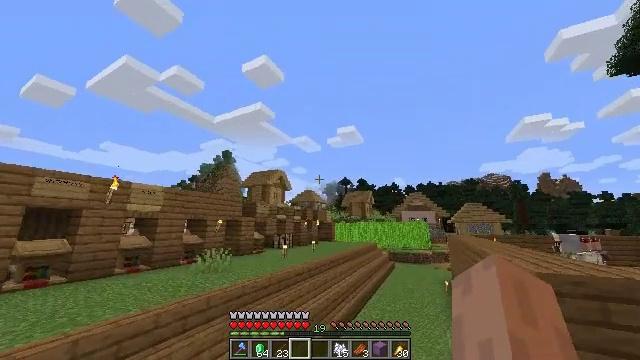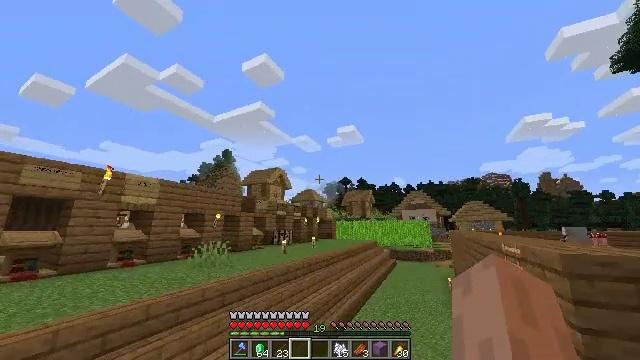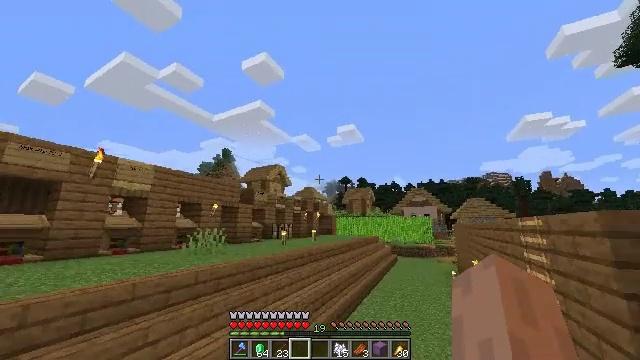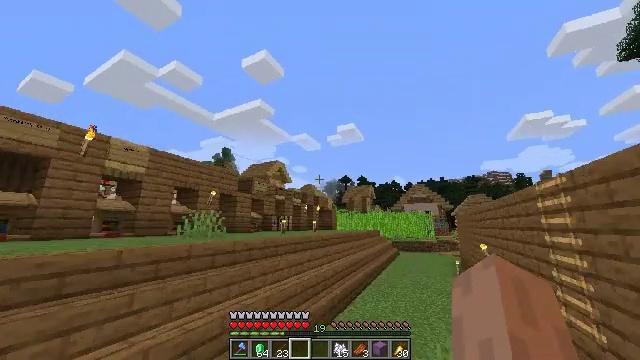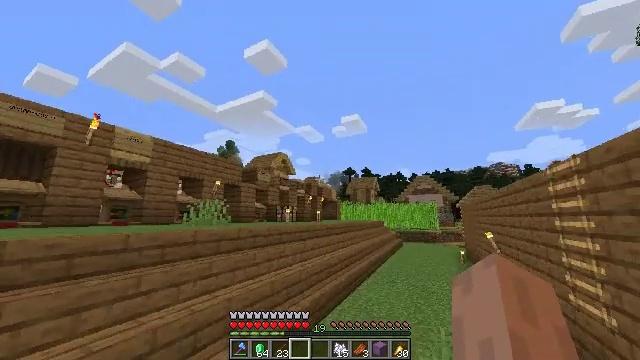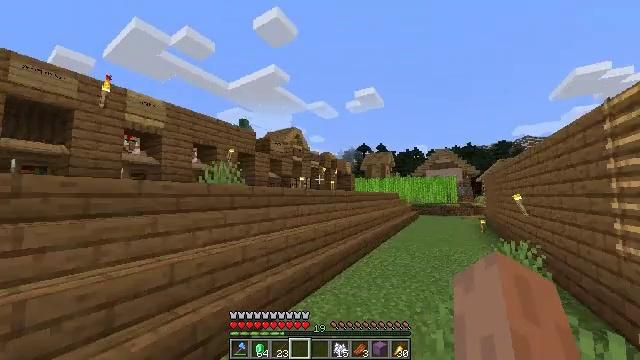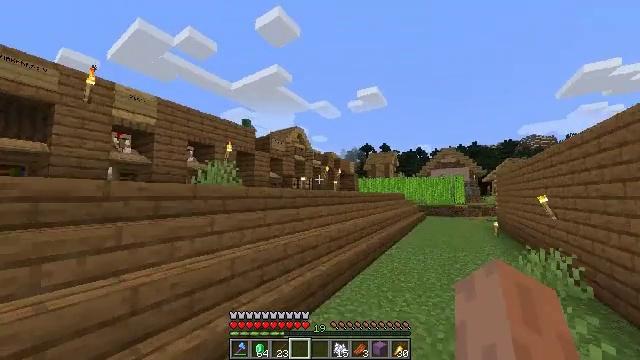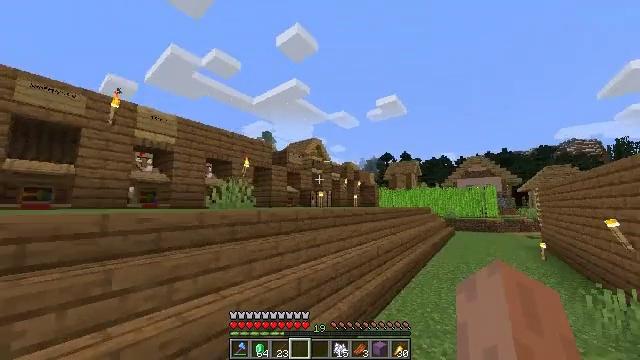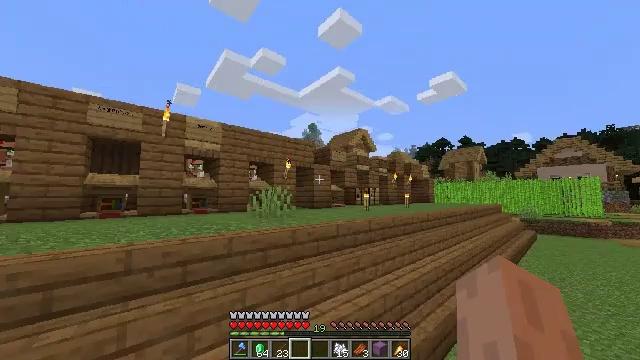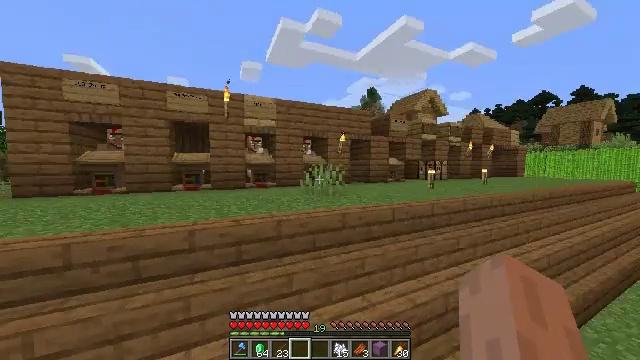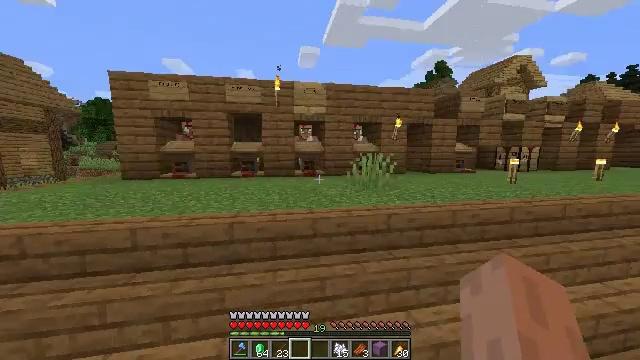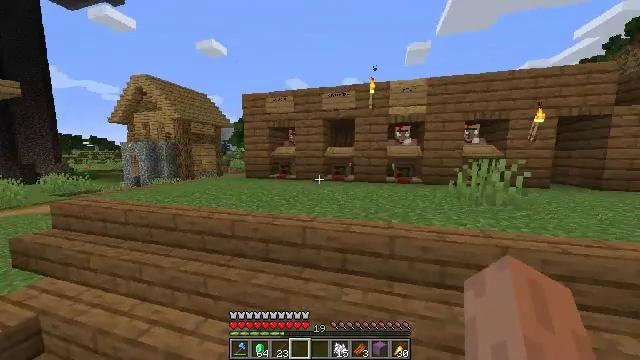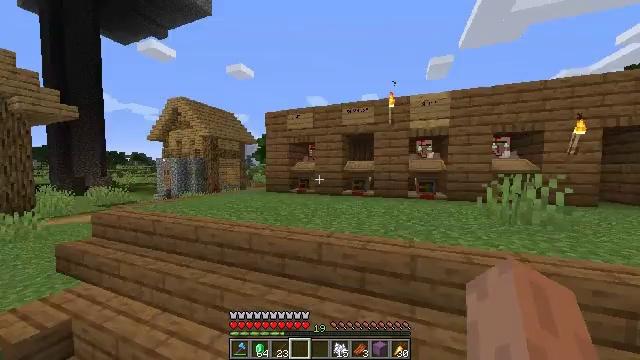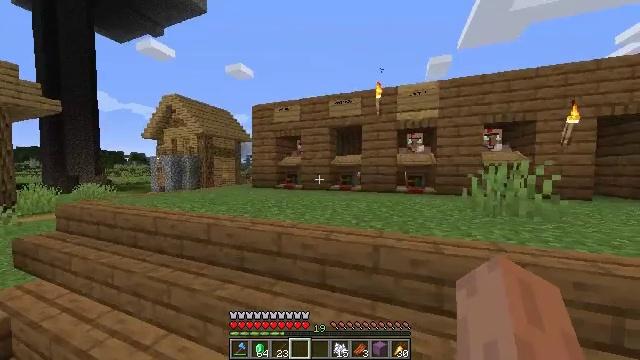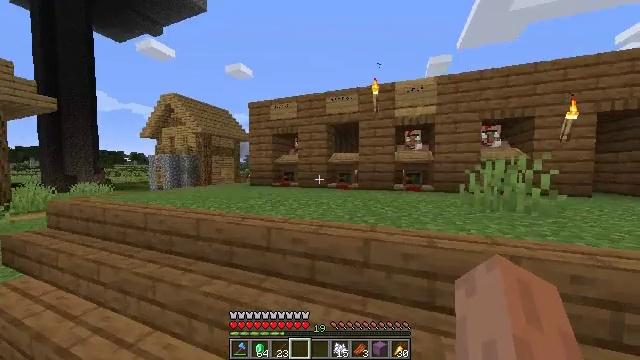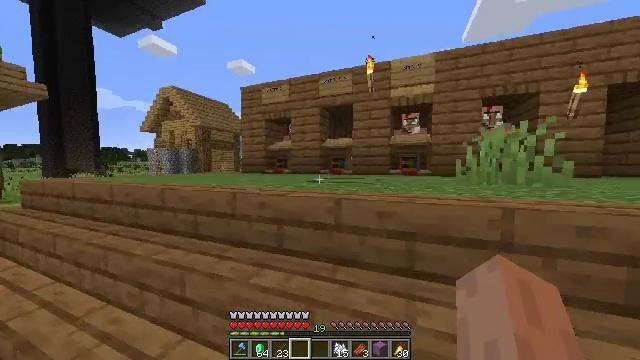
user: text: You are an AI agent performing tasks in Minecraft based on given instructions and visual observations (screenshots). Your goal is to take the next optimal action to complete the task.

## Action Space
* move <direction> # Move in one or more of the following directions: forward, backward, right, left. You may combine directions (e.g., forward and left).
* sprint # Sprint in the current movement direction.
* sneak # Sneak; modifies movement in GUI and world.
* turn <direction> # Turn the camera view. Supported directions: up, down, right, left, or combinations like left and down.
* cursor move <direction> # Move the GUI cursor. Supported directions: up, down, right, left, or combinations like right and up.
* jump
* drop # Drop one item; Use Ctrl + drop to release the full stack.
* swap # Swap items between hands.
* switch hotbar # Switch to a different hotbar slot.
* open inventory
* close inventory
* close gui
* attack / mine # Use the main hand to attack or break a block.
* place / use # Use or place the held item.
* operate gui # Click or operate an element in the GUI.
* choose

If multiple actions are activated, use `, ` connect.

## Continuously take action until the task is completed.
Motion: motion action
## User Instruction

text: Convert a book to an enchanted book using the enchanting table.
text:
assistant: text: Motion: move forward, sprint, jump
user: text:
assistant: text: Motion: move forward, sprint, jump
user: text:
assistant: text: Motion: move forward, sprint, jump
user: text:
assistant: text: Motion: move forward, sprint, turn left and down, jump
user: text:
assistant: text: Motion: move forward, sprint, turn left and down, jump
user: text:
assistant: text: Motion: move forward, sprint, jump
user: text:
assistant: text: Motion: move forward, sprint, turn left and up, jump
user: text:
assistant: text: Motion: move forward, sprint, turn left and down, jump
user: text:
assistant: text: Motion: move forward, sprint, turn left and down, jump
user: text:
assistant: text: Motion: move forward, sprint, turn left and down, jump
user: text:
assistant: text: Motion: move forward, sprint, turn left and up, jump
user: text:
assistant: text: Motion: move forward, sprint, turn left and up, jump
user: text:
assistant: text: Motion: move forward, sprint
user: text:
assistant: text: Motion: move forward, sprint
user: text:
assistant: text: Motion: move forward, sprint
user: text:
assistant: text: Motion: move forward, sprint
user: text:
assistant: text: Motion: move forward, sprint
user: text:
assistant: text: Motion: move forward, sprint, turn right
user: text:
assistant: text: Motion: move forward, sprint, turn right
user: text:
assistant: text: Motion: move forward, sprint, turn right
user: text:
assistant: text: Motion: move forward, sprint, turn right
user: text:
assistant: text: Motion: move forward, sprint, turn right
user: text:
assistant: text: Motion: move forward, sprint, turn right and down
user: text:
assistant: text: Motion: move forward, sprint, turn right and down
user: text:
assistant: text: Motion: move forward, sprint, turn right
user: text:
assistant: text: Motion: move forward, sprint, turn right
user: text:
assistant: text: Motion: move forward and move right, sprint, turn right
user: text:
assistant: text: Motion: move forward and move right, sprint, turn right
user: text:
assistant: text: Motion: move forward and move right, sprint
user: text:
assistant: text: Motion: move forward and move right, sprint